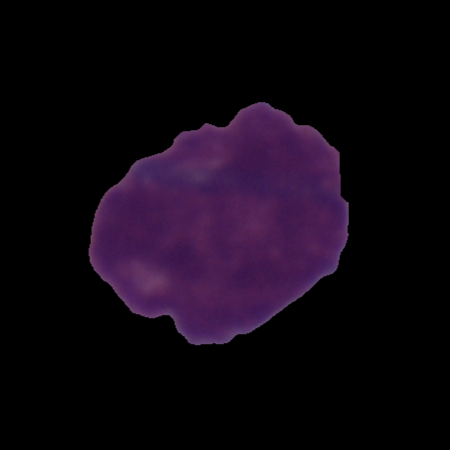
Label: cancer